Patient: sex F, age 63
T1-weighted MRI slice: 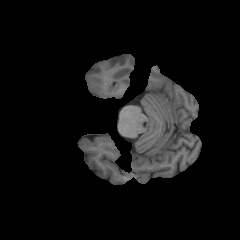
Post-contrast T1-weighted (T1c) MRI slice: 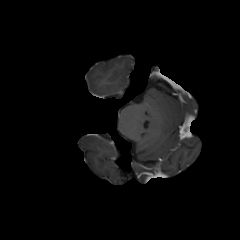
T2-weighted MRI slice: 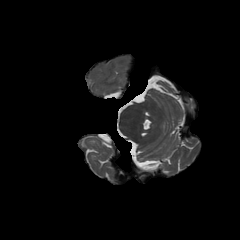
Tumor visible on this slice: no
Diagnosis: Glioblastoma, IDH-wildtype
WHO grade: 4